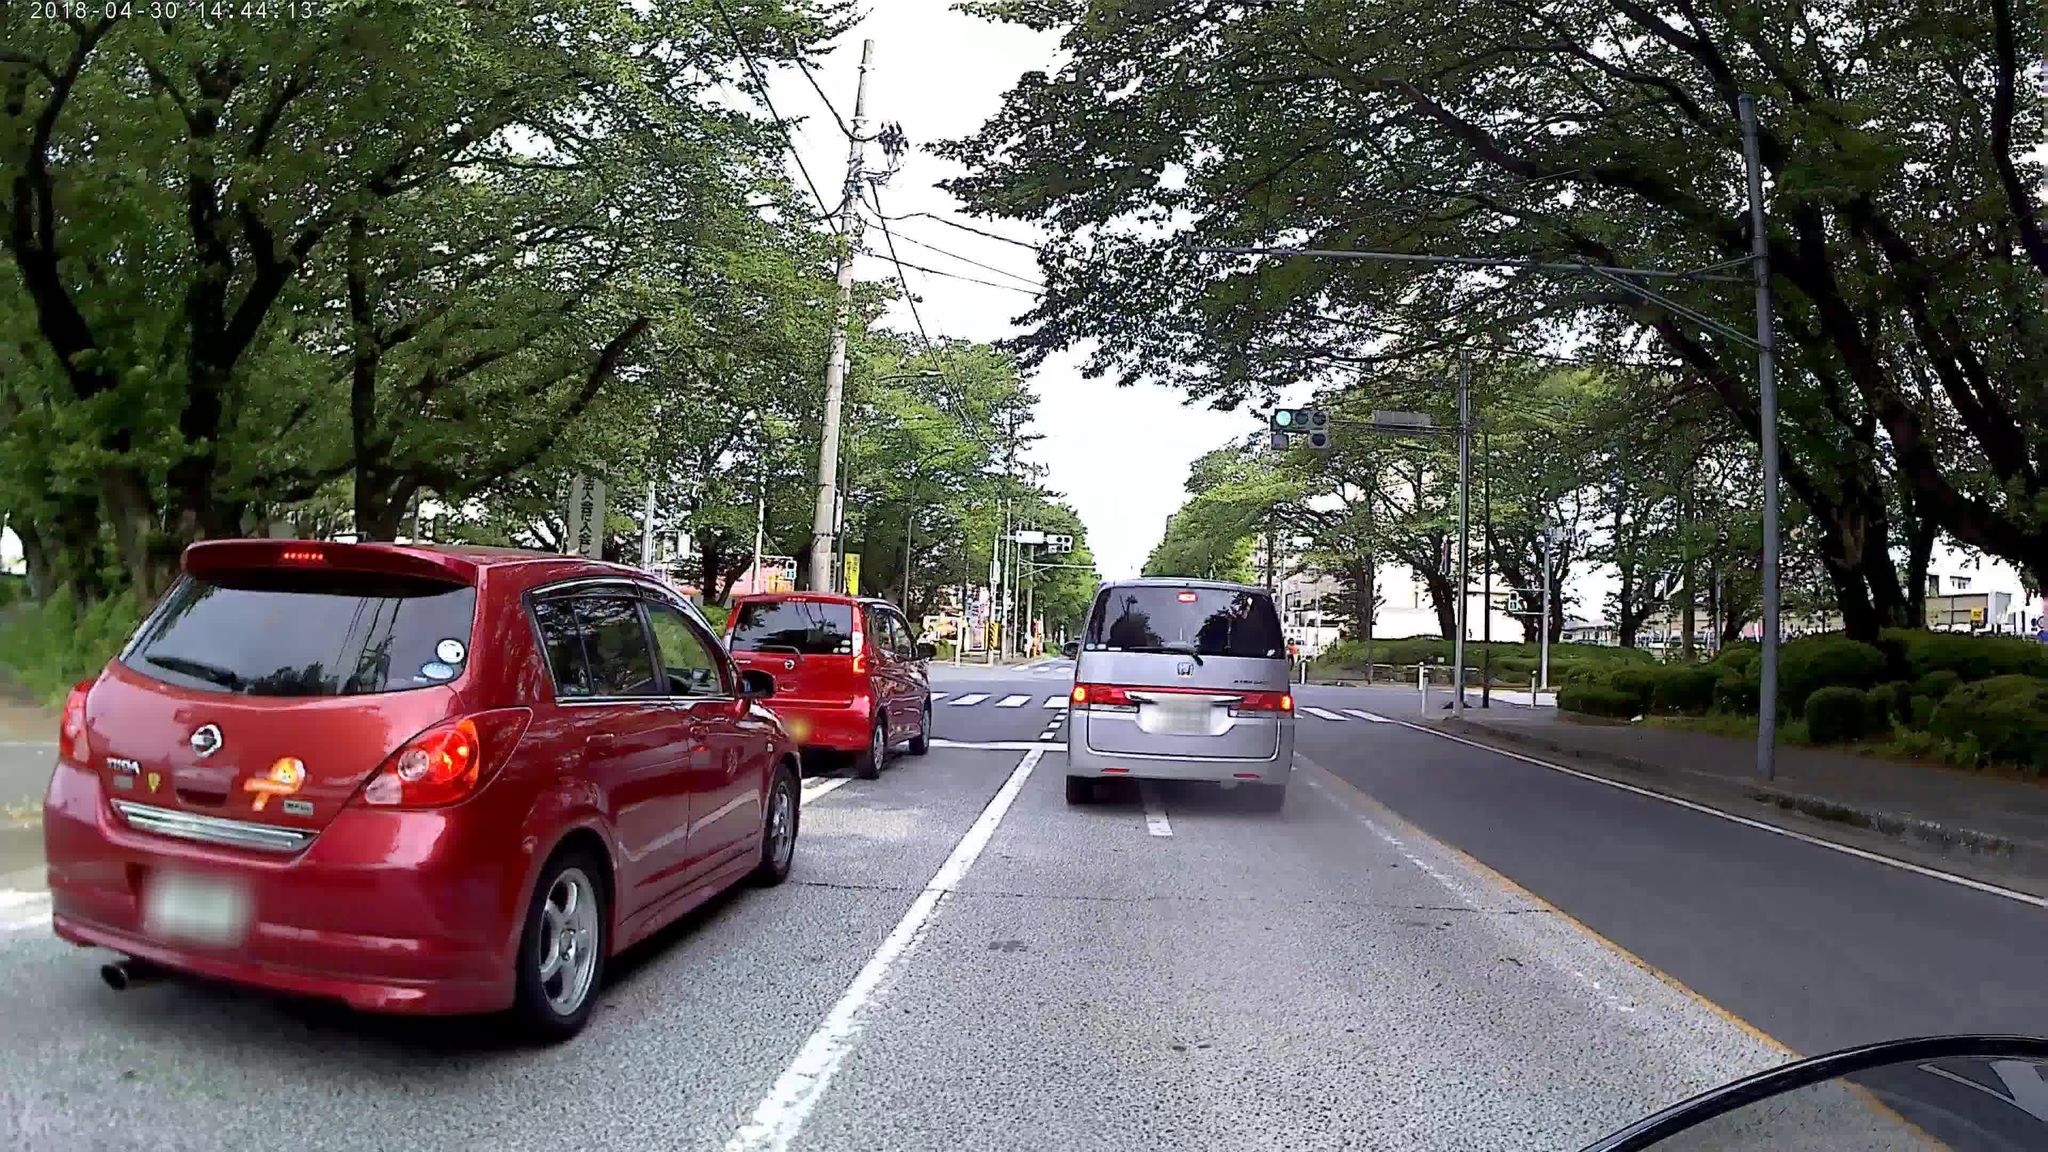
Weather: clear
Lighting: day
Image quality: good
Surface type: driving surface
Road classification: tertiary
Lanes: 2.0
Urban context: urban centre
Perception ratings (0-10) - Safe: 7.84, Lively: 9.15, Beautiful: 1.65, Boring: 0.81, Depressing: 1.82, Wealthy: 8.4